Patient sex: M
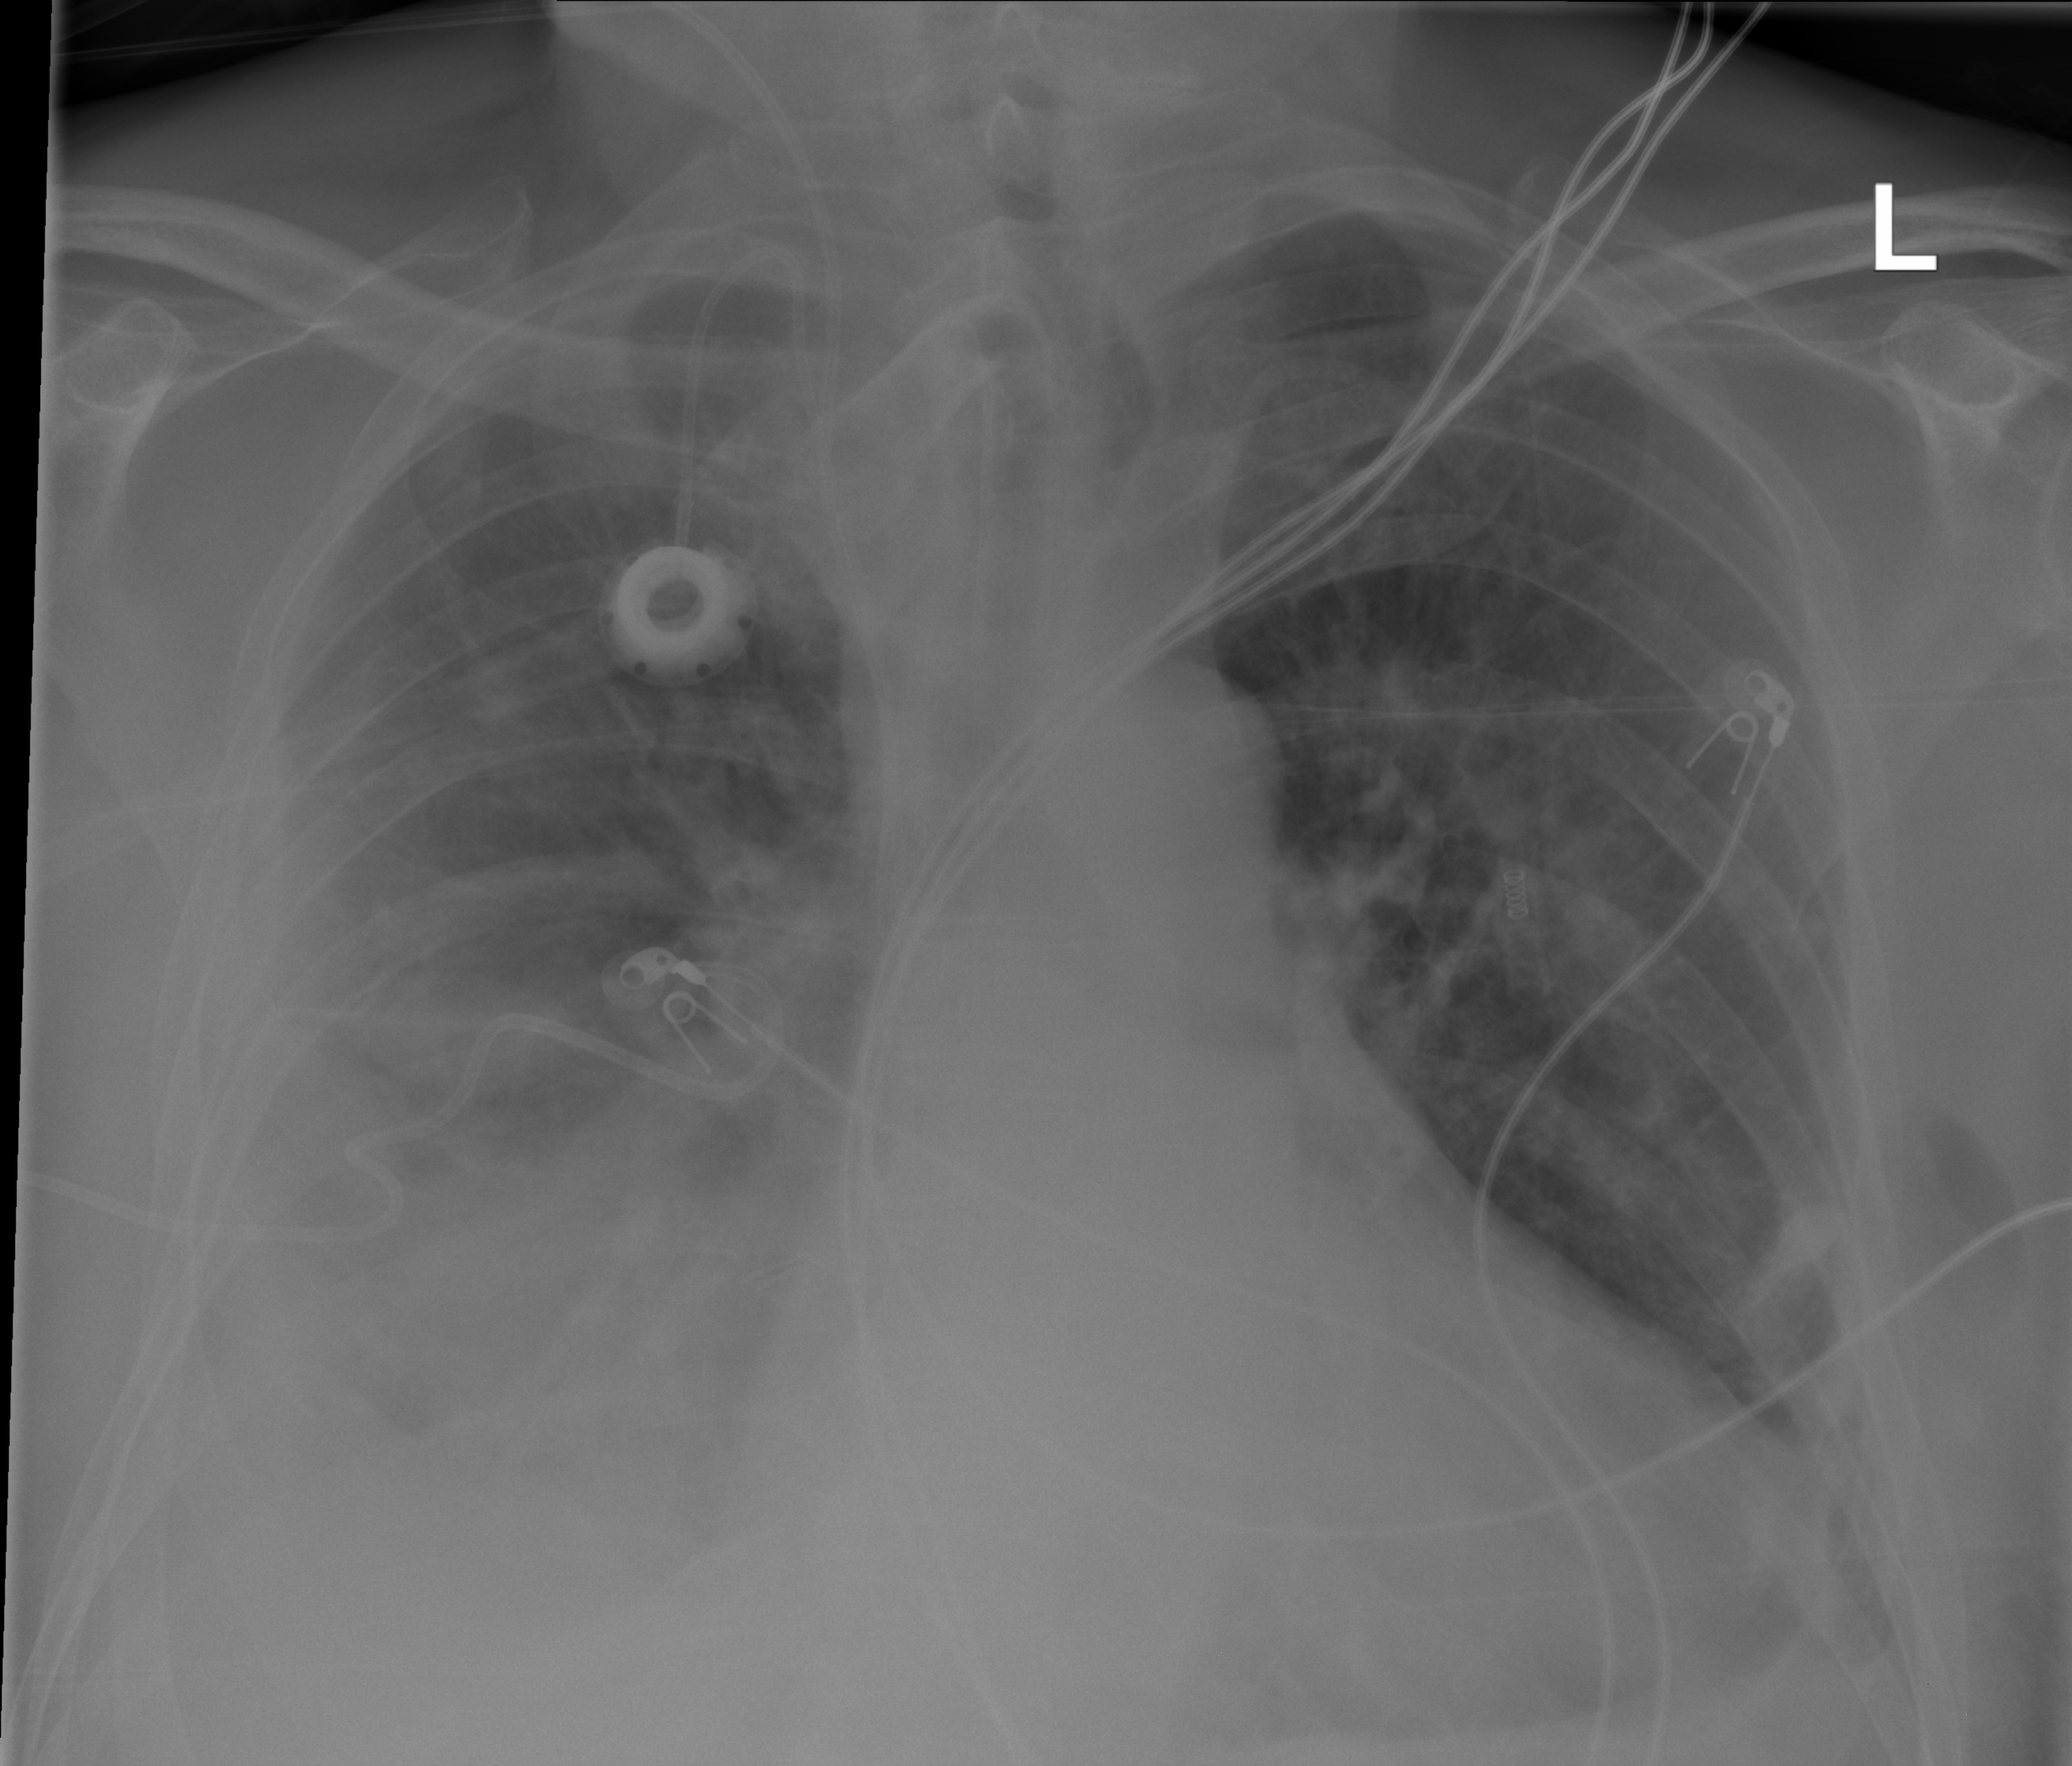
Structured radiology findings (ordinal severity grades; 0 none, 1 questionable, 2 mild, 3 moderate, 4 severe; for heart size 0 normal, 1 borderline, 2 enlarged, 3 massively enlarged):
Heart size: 2
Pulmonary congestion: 0
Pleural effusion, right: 3
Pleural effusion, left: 2
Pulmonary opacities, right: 2
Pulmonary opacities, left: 0
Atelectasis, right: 3
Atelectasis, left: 2